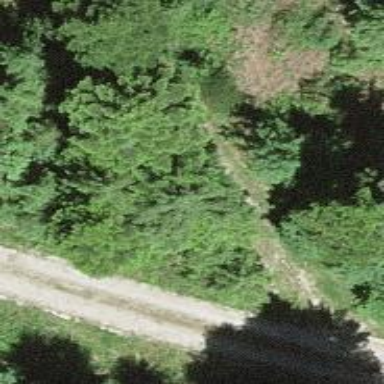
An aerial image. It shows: Track road with ground surface.